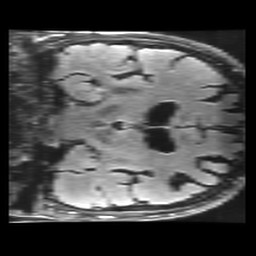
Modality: FLAIR
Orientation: coronal
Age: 75
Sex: male
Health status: healthy
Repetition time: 12 s
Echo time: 0.09782 s